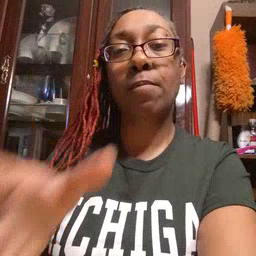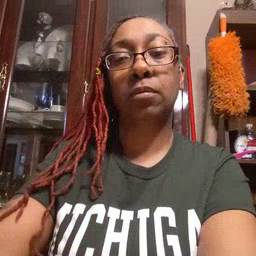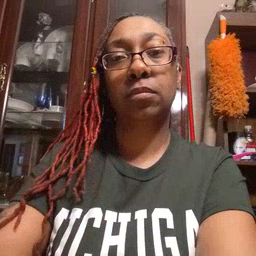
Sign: grandma